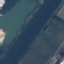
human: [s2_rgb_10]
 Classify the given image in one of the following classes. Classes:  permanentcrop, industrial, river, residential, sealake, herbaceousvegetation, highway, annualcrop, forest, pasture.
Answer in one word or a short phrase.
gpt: River